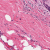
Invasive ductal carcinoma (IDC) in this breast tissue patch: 0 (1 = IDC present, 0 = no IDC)